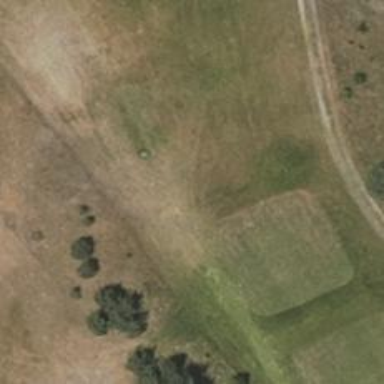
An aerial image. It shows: Golf tee.